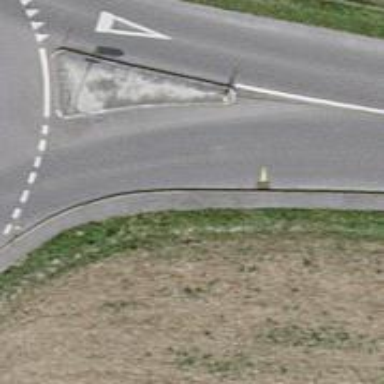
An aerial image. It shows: Unclassified road with asphalt surface.